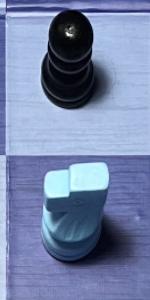
Label: Knight_White